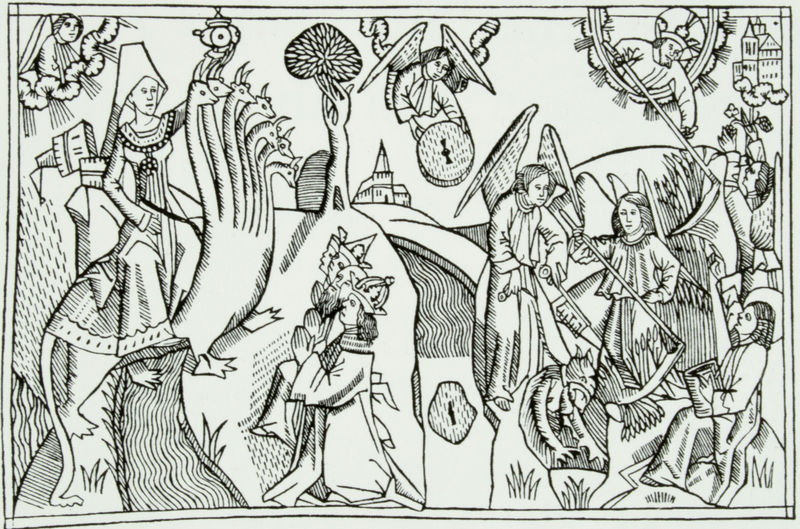
Titel: Die Hure von Babylon/Engel mit dem Mühlstein/Die Schnitterengel
Institution: (Seriendruck)
Schlagwörter: baum, berg, blätter, dunkel, flügel, gott, gruppe, himmel, kampf, kopf, mann, wasser, weiß, wolken, bäume, fluss, landschaft, menschen, stadt, frau, grau, hell, hut, köpfe, schwarz, skizze, zeichnung, dame, gras, haus, schloss, weg, wolke, haube, bibel, rahmen, tod, tot, hügel, wind, brücke, kirche, sonne, auge, gewand, personen, krone, prinzessin, renaissance, fliegen, turm, engel, ritt, schwanz, kopfbedeckung, füße, holzschnitt, schrift, ernte, berge, mauer, grafik, graphik, monochrom, rand, rad, wagen, wagenrad, zerstörung, bischof, könig, papst, lesen, uhr, pfoten, knie, zeigen, paradies, schild, buch, burg, druck, jungfrau, schnitt, druckgrafik, schraffur, schwarz weiß, stich, schwert, knien, nonne, holzdruck, beten, gebet, allegorie, dämon, ritter, altar, buchdruck, heiligenschein, pfarrer, apokalypse, hilfe, jüngstes gericht, teufel, sage, knieend, mittelalter, fabelwesen, betende, bischöfe, könige, königin, heilige, märtyrer, schlüssel, anbeten, anbetung, betend, erzengel, ungeheuer, drachen, auferstehung, drache, sense, schlösser, aureole, georg, michael, legende, monster, untier, klaue, stifter, reformation, dinosaurier, buchmalerei, mähen, schnitter, sensen, hure, babylon, edelfrau, märz, metamorphosen, mühlstein, mehrköpfig, arthus, erbamen, hilfer, merlin, senes, zeuchnung, harke, götzendienst, mühlsteine, hure babylon, känige, taufel, 7köpfiger drache, 7köpfig, kirchlich dämon engel arbeit gott klerus, druckgraphiik